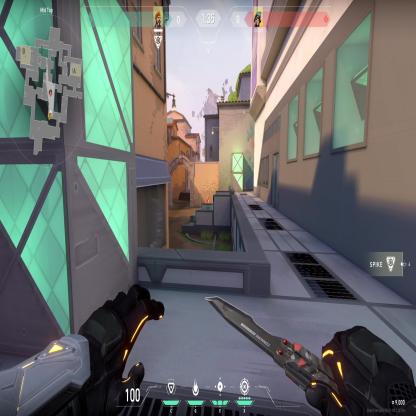
Label: enemy